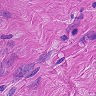
Metastatic tissue present: no